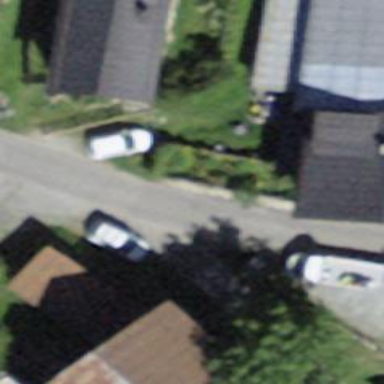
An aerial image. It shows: Asphalt road in residential area.